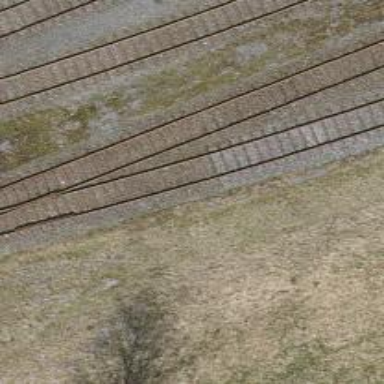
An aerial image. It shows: Railway yard with one track.